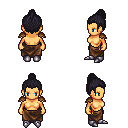
a pixel art fantasy rpg character, female body template, human, tanned skin, leather shoulder armor, robe skirt, raven short topknot hairstyle, metal boots, four views (front, back, left, right), 2x2 character sprite sheet, small pixel art, hard edges, no anti-aliasing